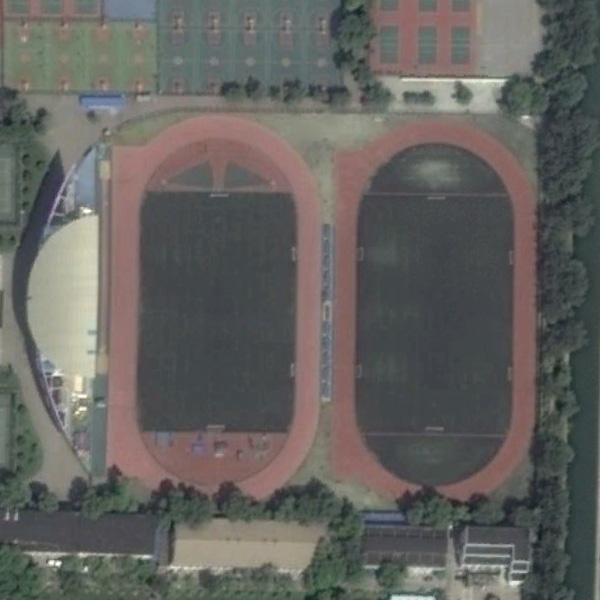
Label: Playground